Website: ulta-beauty
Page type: delivery-shipping
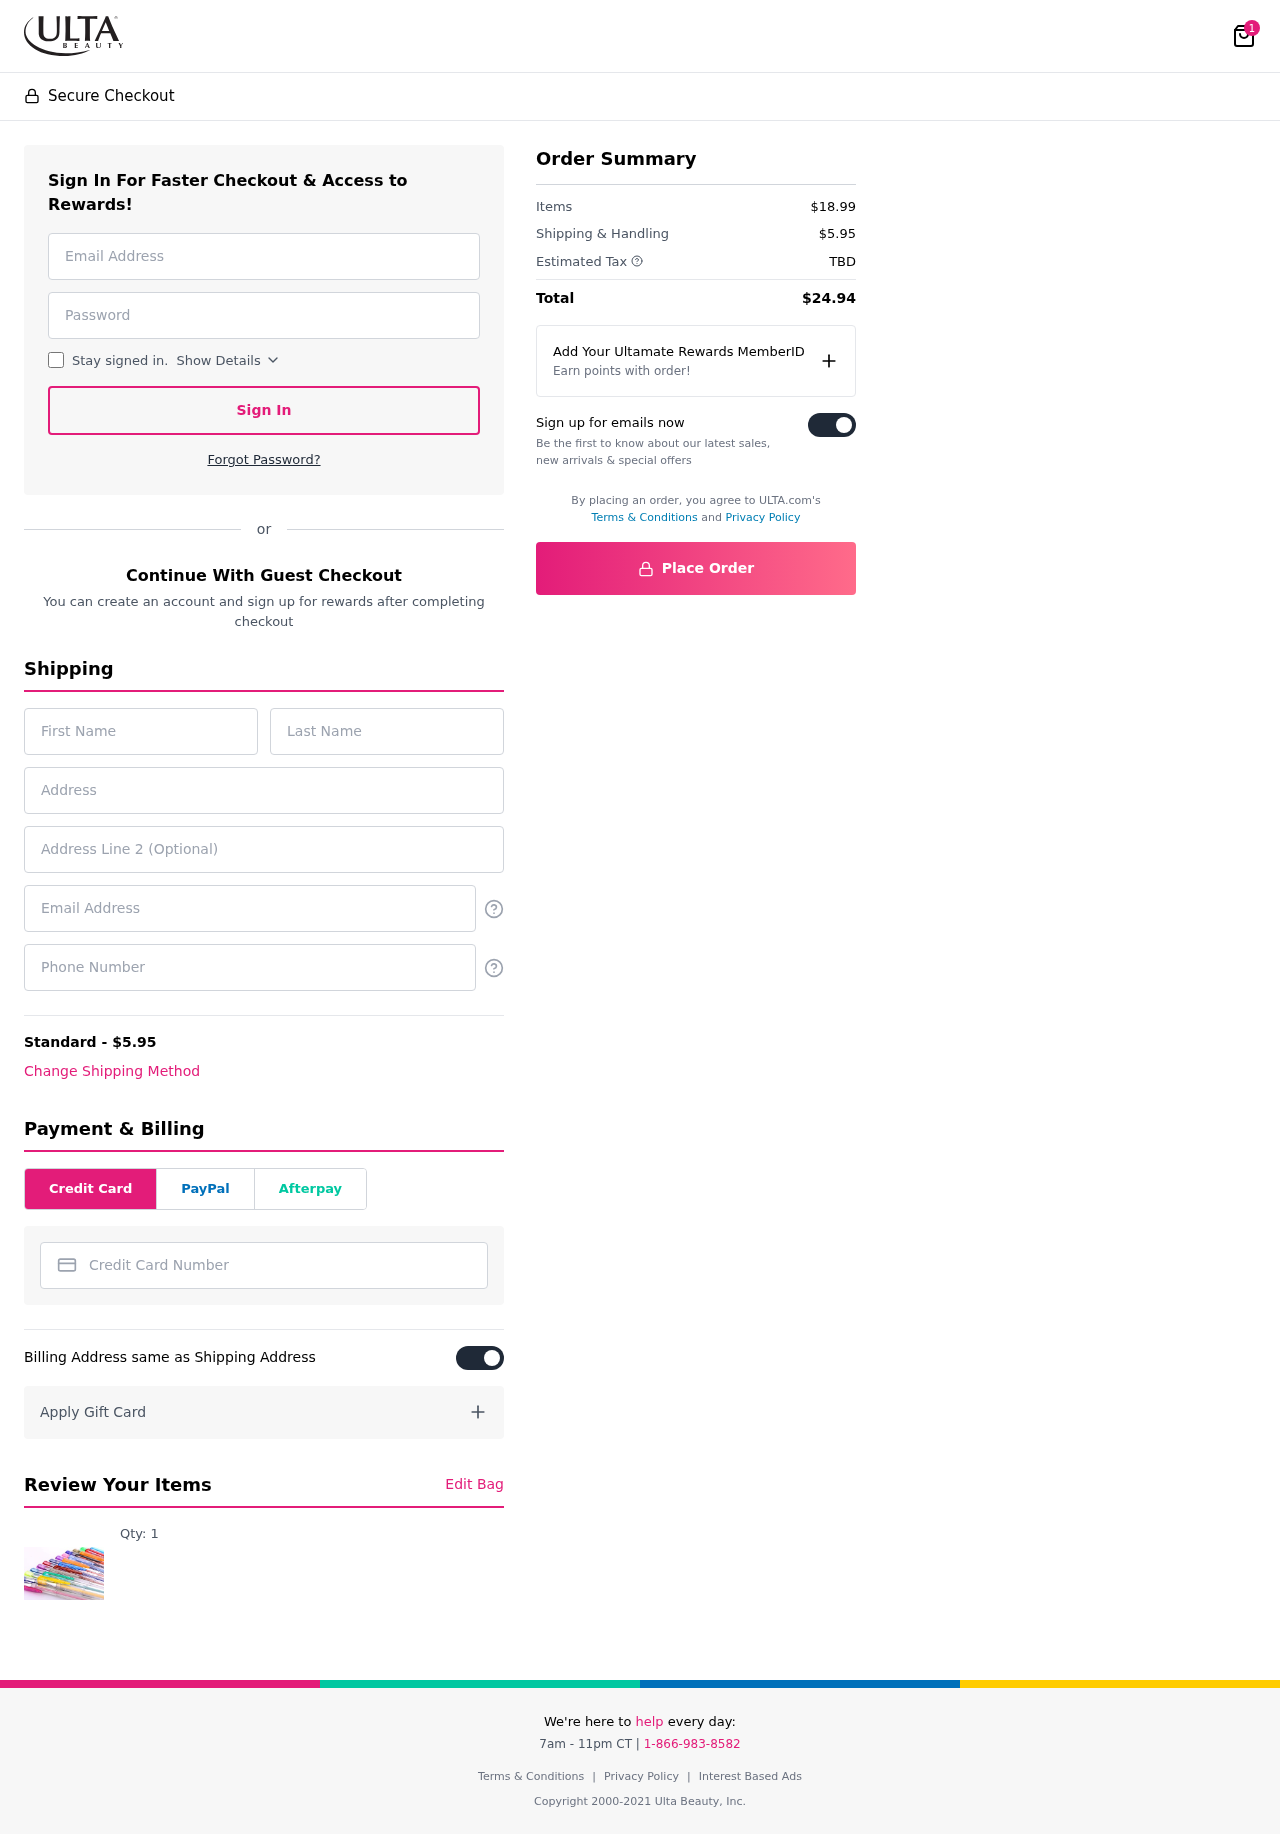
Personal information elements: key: PII_CARD_NUMBER
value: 6551 0732 3899 3247
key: PII_EMAIL
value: jamescardenas@yahoo.com
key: PII_EMAIL2
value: jamescardenas@yahoo.com
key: PII_FIRSTNAME
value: James
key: PII_LASTNAME
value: Cardenas
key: PII_PHONE
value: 3709113182
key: PII_STREET
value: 054 Melissa Meadows
Product elements: key: PRODUCT1_QUANTITY
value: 1
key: PRODUCT1
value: Qty: 1
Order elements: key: ORDER_NUM_ITEMS
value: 1
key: ORDER_SHIPPING_COST
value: $5.95
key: ORDER_SUBTOTAL
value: $18.99
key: ORDER_TAX
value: TBD
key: ORDER_TOTAL
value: $24.94